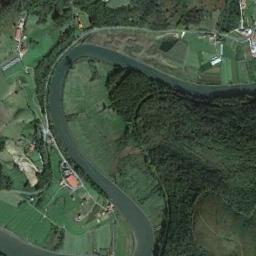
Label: river